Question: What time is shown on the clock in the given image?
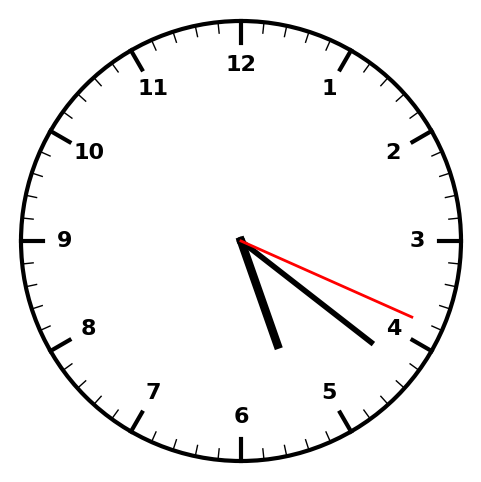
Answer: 05:21:19